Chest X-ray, AP view. Patient: 54 years old, sex M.
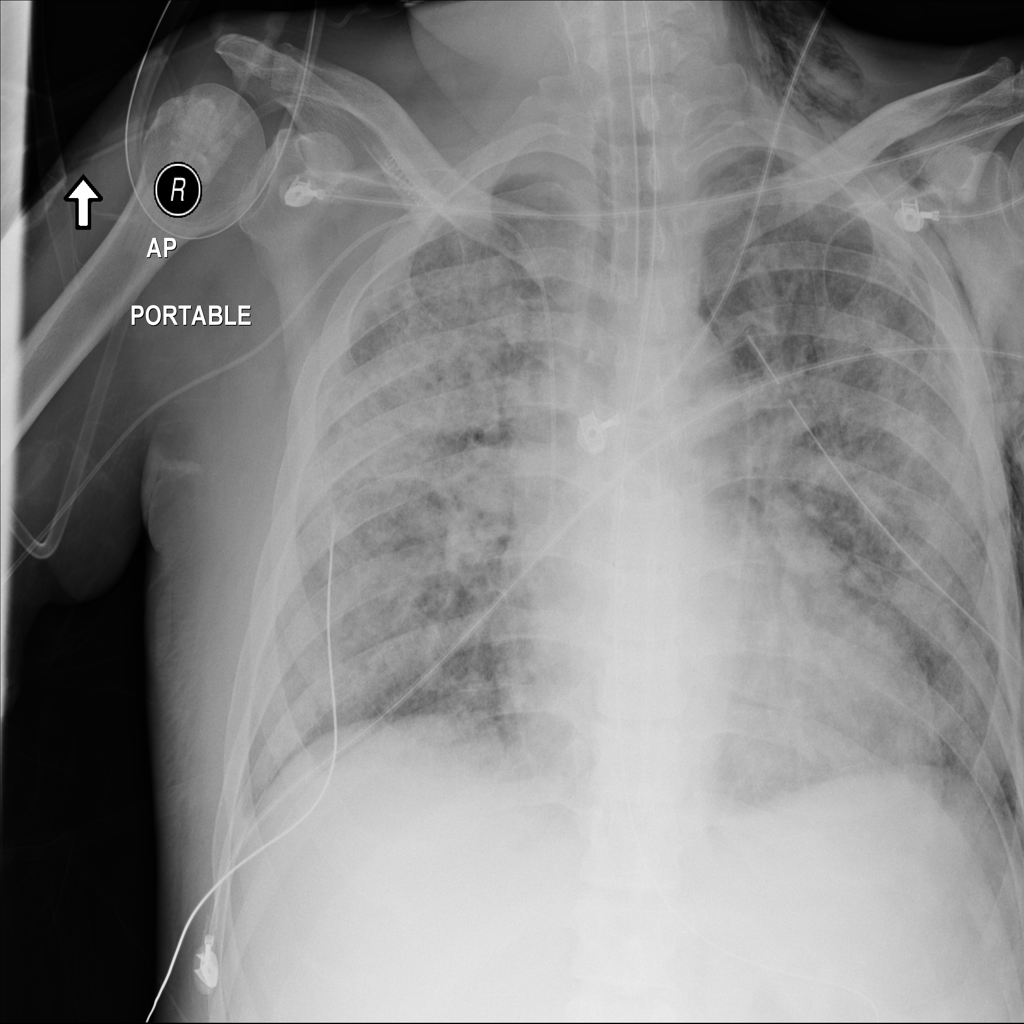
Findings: Pneumothorax